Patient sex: M
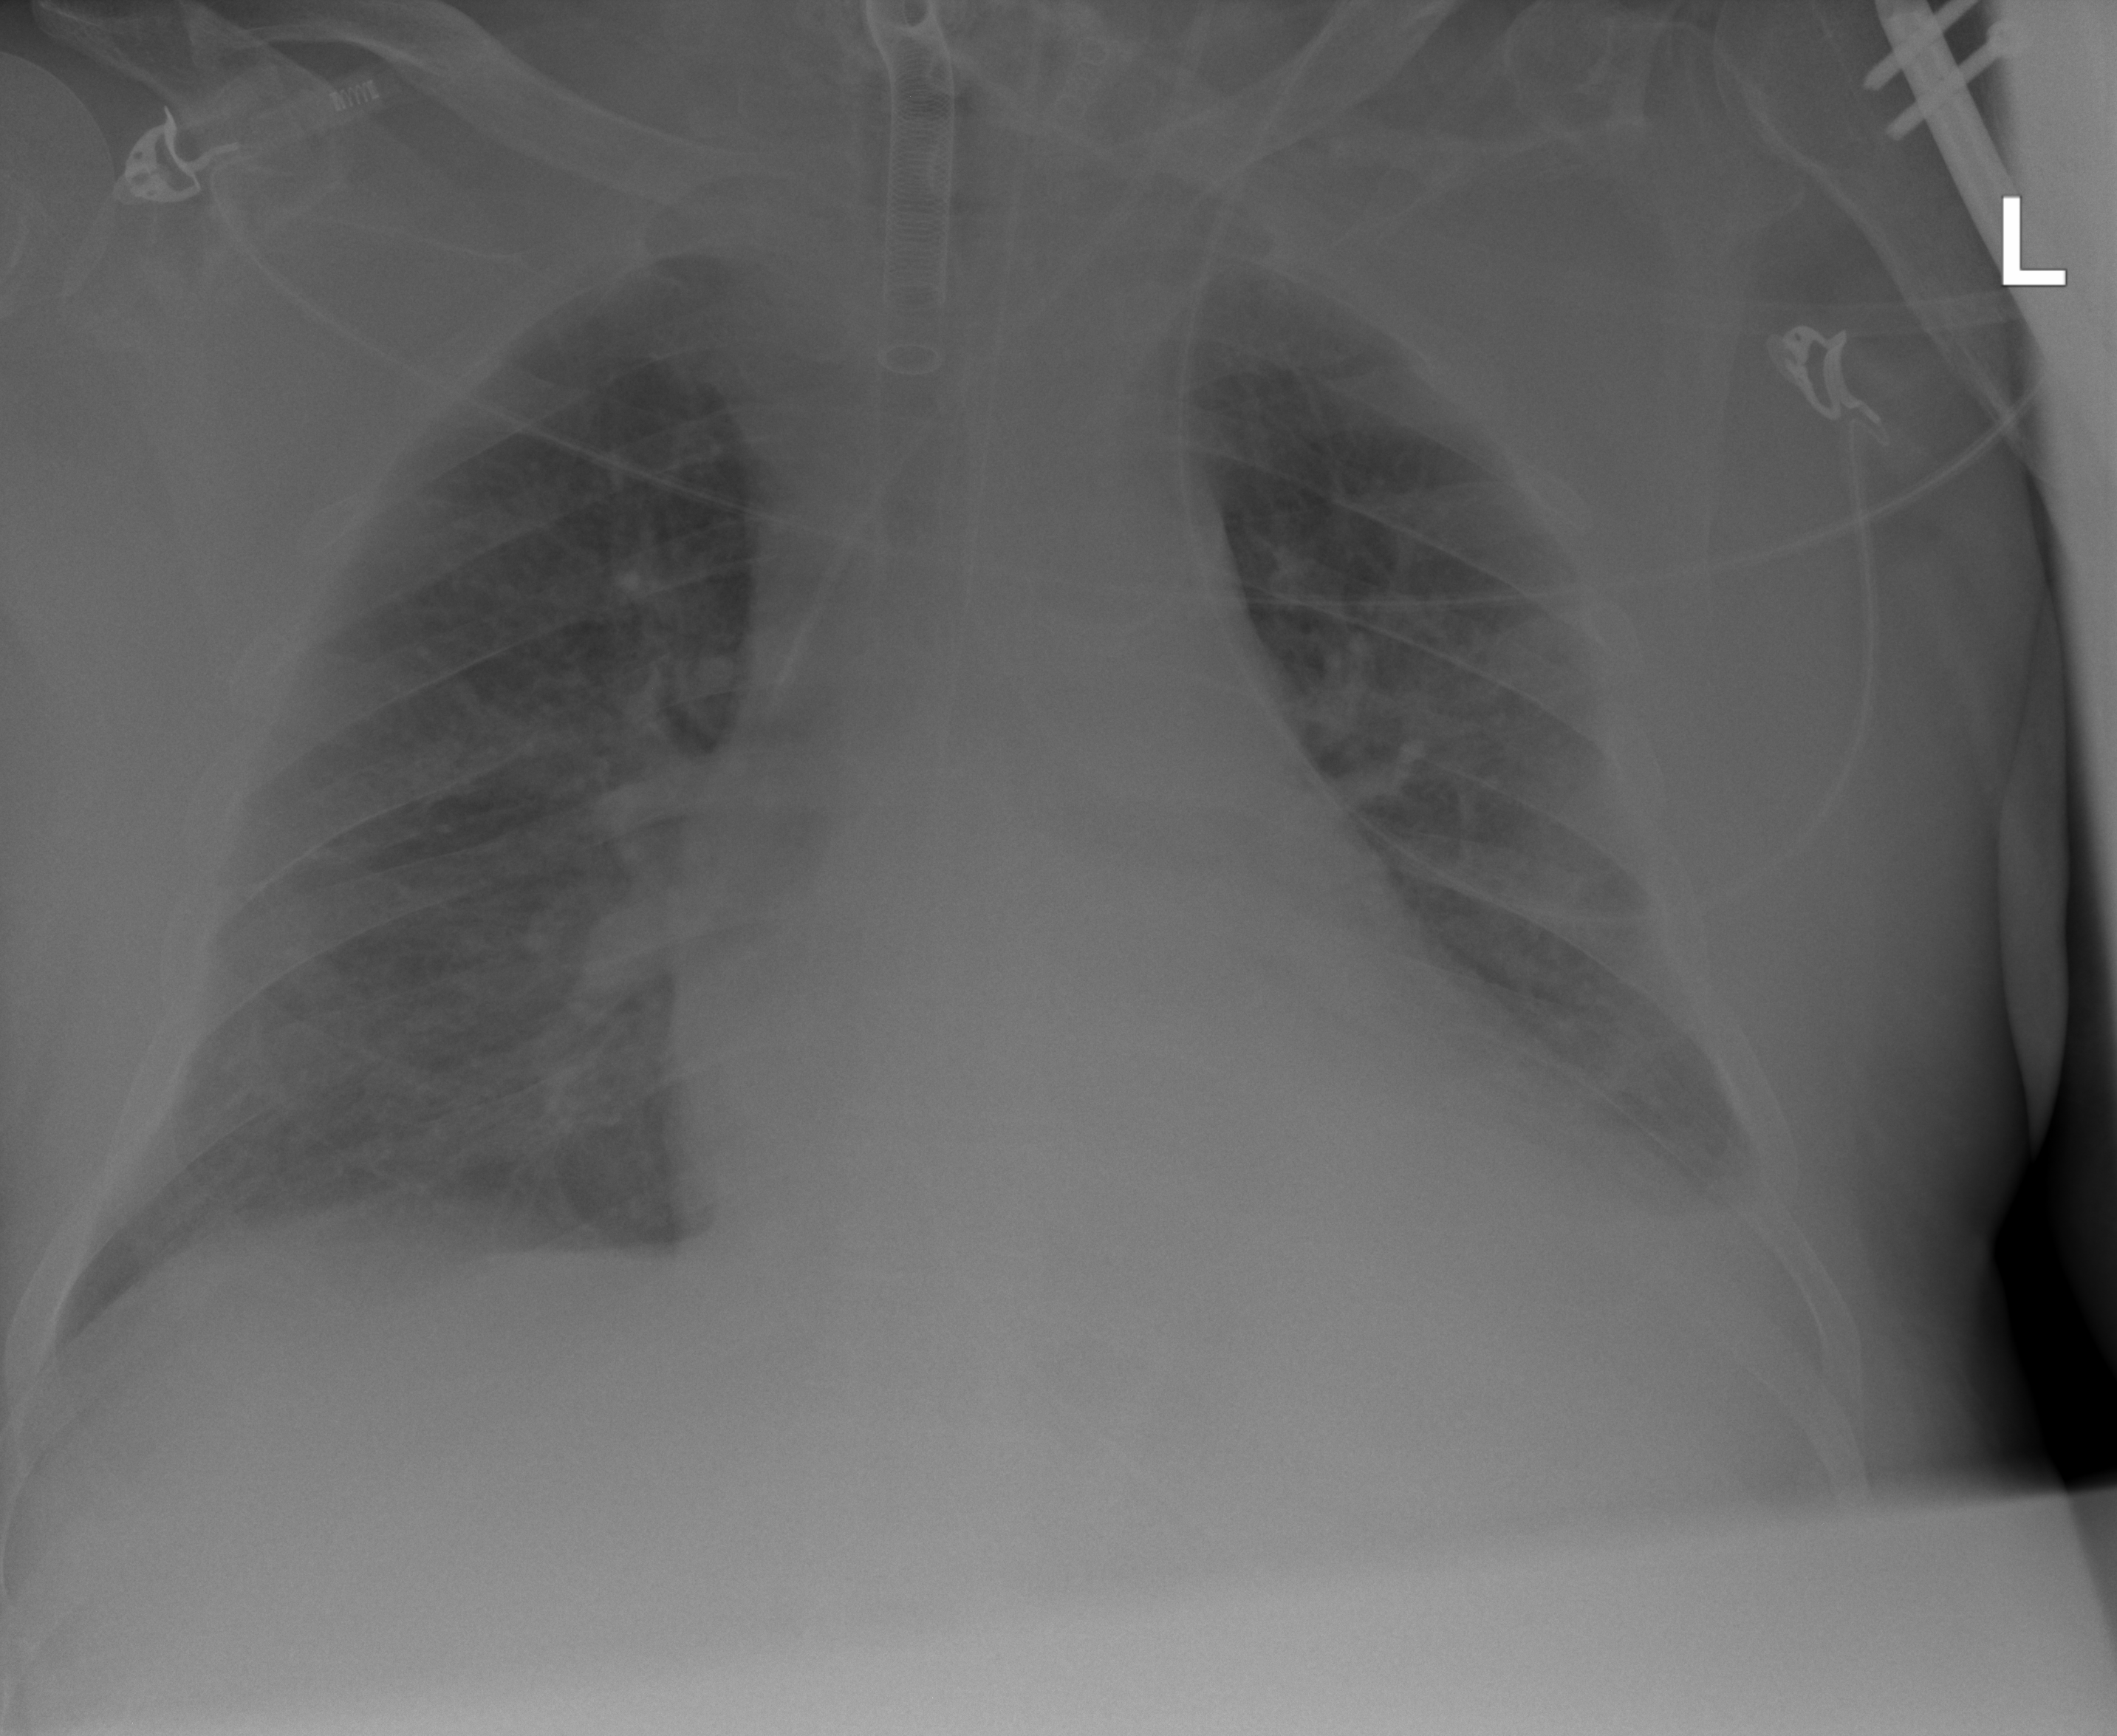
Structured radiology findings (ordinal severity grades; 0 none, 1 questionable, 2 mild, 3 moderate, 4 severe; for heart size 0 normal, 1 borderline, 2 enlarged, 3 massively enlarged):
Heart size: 2
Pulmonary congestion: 3
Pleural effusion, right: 2
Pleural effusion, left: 2
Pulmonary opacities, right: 2
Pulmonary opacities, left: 2
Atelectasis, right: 3
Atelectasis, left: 3